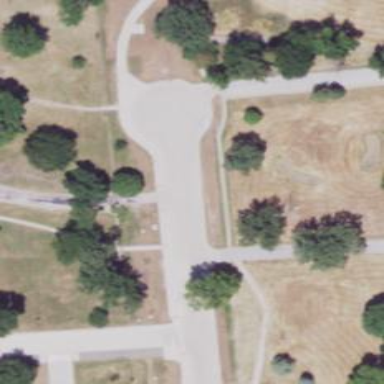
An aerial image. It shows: Unmarked crossing on cycleway road.